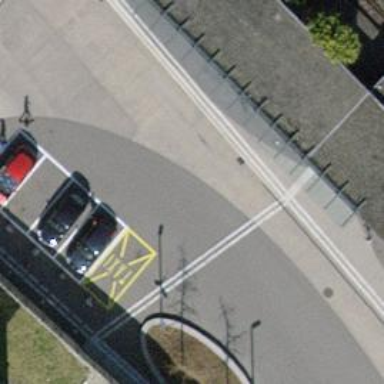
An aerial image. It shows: Footway.